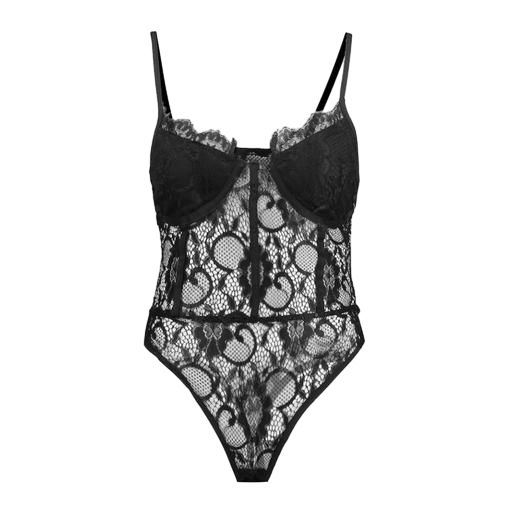
black plunge bodysuit, black curve cami rib lace, black lace-insert, white background